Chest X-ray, PA view. Patient: 58 years old, sex M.
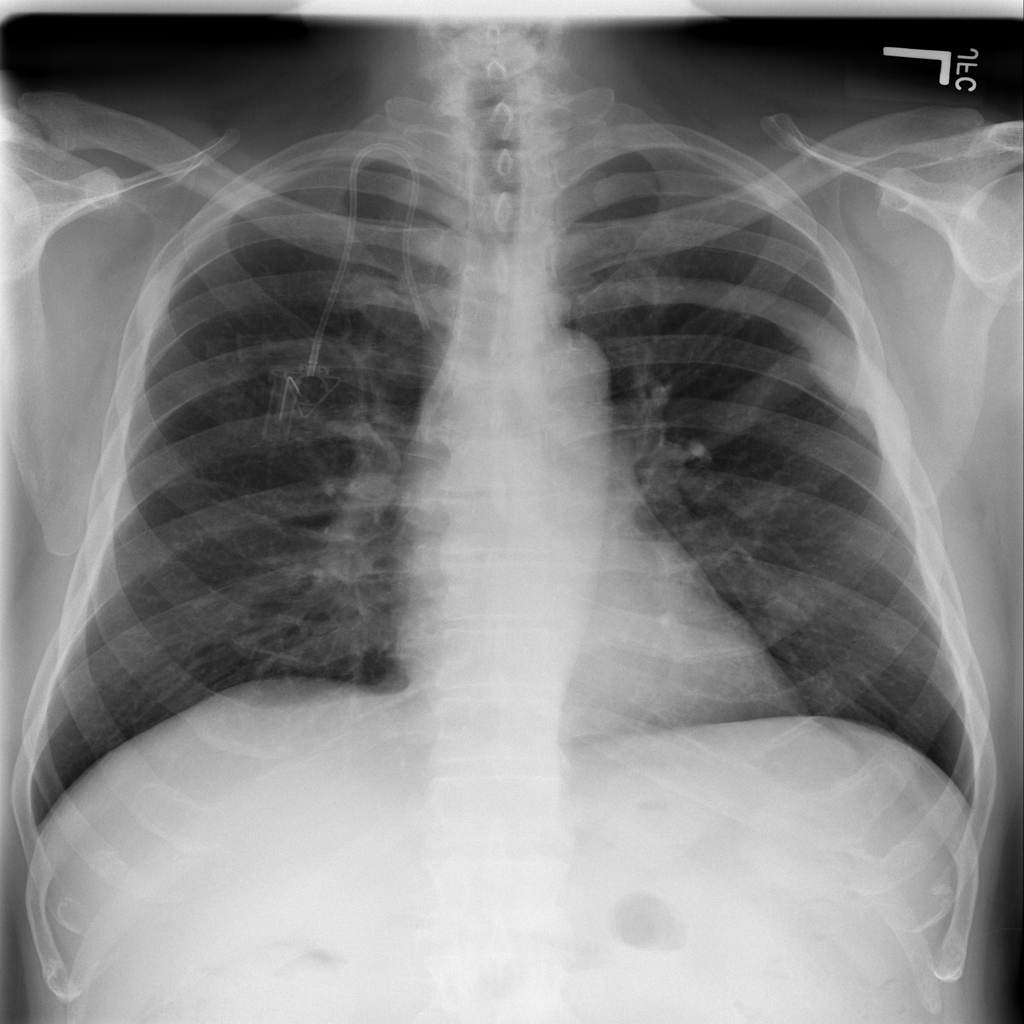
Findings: No Finding